Question: Wordpress's datamodel provides extensibility through it's "meta" tables (aka, wp_postmeta, wp_commentmeta, wp_usermeta). This name/value pair linking is extremely flexible and supported by Wordpress's API. All good reasons to celebrate it but it also can get quite non-performant if you have lots of extension attributes hanging off of your transactions. Let's say, for instance, that I have a Custom Post Type called "Blood Test" and I want it to be able to capture 30-40 different measurements coming out of the blood analysis. Is it practical to use this wp_postmeta joining for each test? Probably not.
I could go completely bespoke and build tables left and right but what I'm wondering is, is there not a way to at least build an "80/20 rule" and have a generic extension table that provides a static number of additional columns to put SQL-searchable attributes and then end with a column for a JSON object that would allow for non-SQL searchable attributes to extend to an almost unlimited amount? Something like what is diagrammed below:

I was thinking that by doing this one could also extend the Wordpress API so that most development could largely be ignorant of this structural difference. Something like this:
EXAMPLE OF REGISTRATION API:
'''
$my_meta_ext = new WP_Meta_Extension( 'post' );
$my_meta_ext->add_tran_type( 'blood-measurement' , ( 'col1' => 'total-cholesterol' , 'col2' =>
'triglycerides', 'col3' => 'etc');
'''
EXAMPLE OF USAGE API:
'''
add_ext_meta ( $term_id, 'blood-measurement.total-cholesterol', $meta_value );
'''
Ok, so here are my explicit questions for the group:
1. Does this make sense? Do you see value in this? Does anything like this already exist in a 'plugin' form (or otherwise)?
2. If you were to use one extension table across all types (aka, posts, comments, users, etc.) would you be able to build an index in mySQL that was efficient? Is it better just to have a table per type?
3. Does anyone have any metrics -- even if they're not fully proven out -- on when the default wordpress extension model starts to degrade in performance?
4. If you've done something like this already ... any key lessons learned when extending the model? How complicated of a task is this?
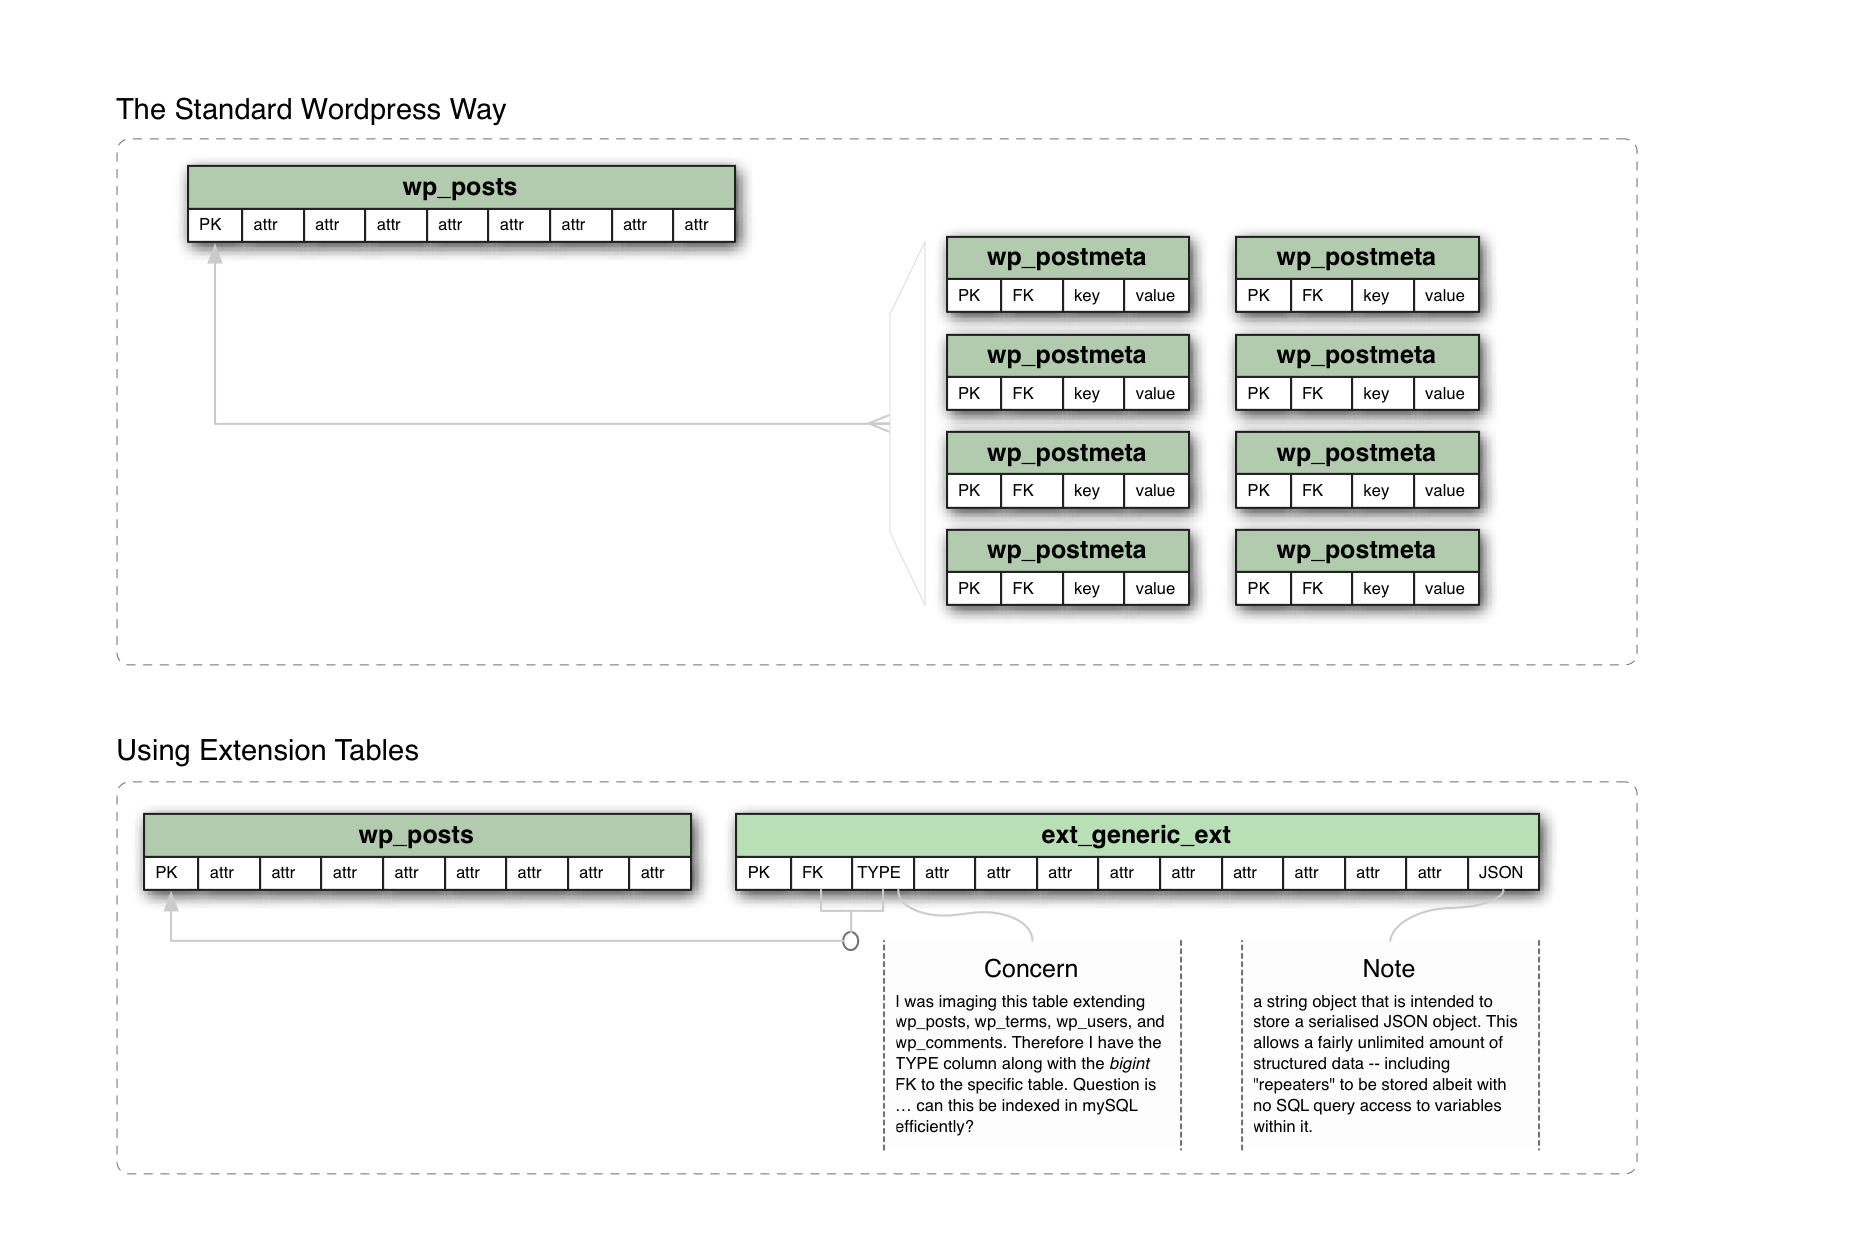
Answer: I brought this topic into a specialist WordPress working group in London and while we didn't arrive on an answer there was pretty clear agreement that this of solution would be highly valuable. Furthermore, I have decided to start a GIT repository with the intent of developing a plugin to address this (hopefully with the generous support of the group in London or any of you who are reading this and feel you could help).
The repository can be found here:
<URL>
Please understand that at this moment there is really just an idea, a high-level design, an interface spec, but no real code. That will change of course and it will change more quickly if you're willing to help us with this endeavour (mind you I have no personal experience running distributed development but you have to learn somewhere).